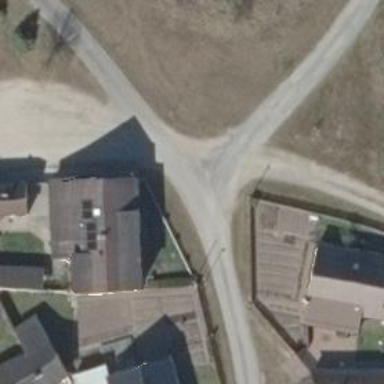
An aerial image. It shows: Asphalt road in residential area.